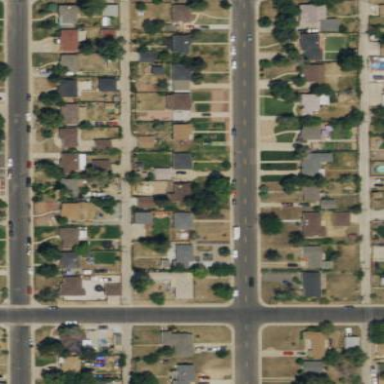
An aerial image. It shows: Single-family residential area.